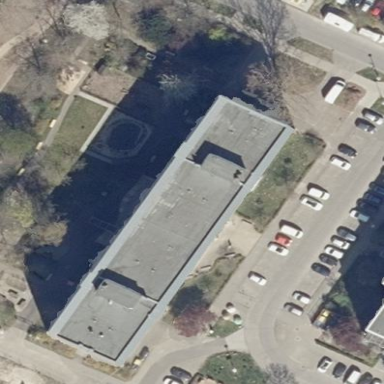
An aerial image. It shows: Nursing home.